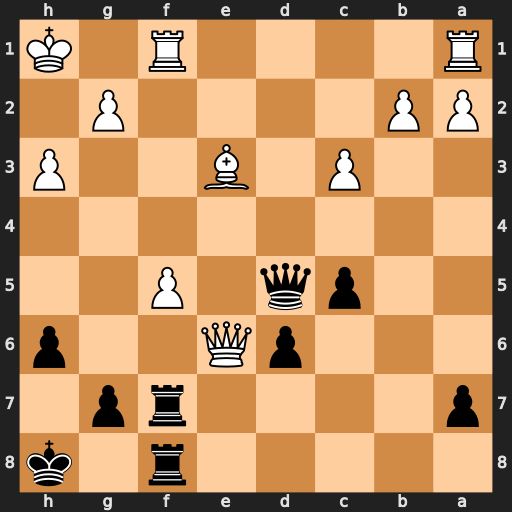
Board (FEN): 5r1k/p4rp1/3pQ2p/2pq1P2/8/2P1B2P/PP4P1/R4R1K
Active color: b
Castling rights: -
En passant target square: -
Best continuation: Qxe6 fxe6 Rxf1+ Rxf1 Rxf1+